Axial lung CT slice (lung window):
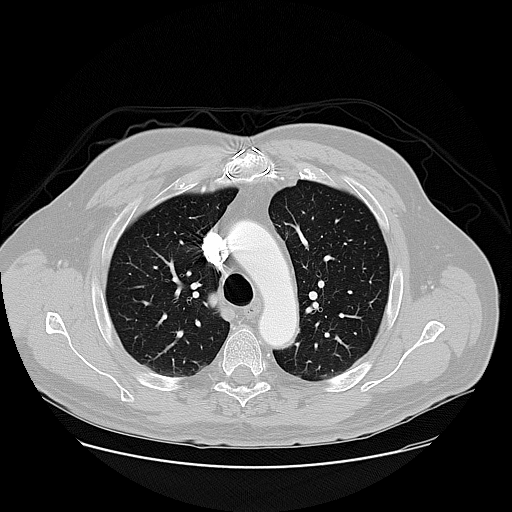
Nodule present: no